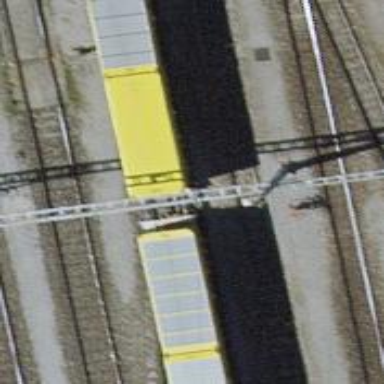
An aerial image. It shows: Single-track electrified railway siding with contact line.